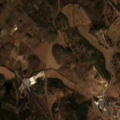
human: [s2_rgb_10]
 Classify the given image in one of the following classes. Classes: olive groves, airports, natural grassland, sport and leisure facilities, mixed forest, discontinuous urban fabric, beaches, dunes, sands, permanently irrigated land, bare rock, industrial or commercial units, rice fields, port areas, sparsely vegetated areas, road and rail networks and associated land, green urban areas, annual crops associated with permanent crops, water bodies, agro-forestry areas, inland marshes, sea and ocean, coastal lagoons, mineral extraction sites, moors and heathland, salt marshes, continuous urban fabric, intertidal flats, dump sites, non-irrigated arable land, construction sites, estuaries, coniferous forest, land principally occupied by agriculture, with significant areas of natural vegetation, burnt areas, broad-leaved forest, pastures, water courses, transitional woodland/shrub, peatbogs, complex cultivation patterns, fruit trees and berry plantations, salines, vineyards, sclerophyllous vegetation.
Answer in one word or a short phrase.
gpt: discontinuous urban fabric, complex cultivation patterns, transitional woodland/shrub